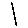
Label: line